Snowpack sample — Snodgrass Mountain, Crested Butte, Colorado (2/4/25, 12:06 PM MST)
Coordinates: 38.923, -106.968
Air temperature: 35 °F
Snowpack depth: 80 cm
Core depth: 50 cm
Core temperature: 30.2 °F
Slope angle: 14°, slope face: 78°
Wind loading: low
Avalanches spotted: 0
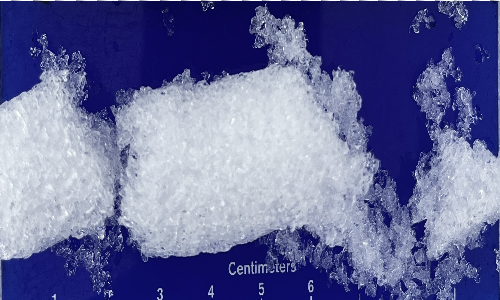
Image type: core
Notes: No avalanches nearby, unusually warm weather for the last month reported by residents, Collected 25 yards from treeline